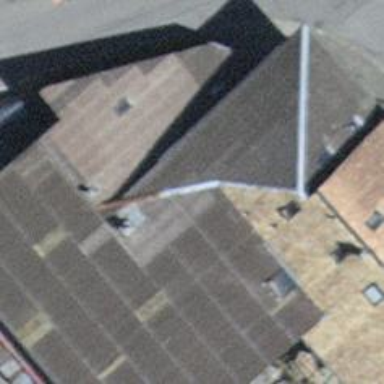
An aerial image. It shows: Farm building.